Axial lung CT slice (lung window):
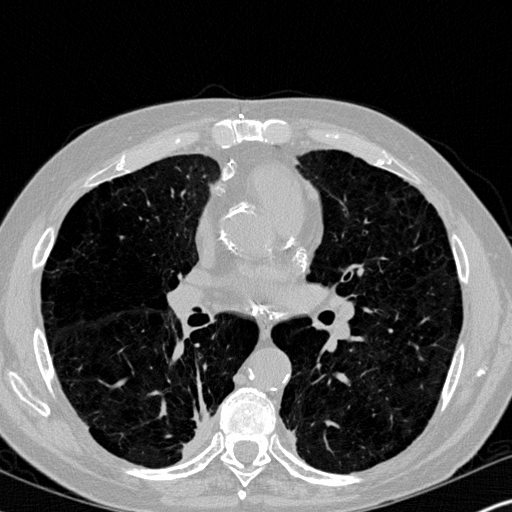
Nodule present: no